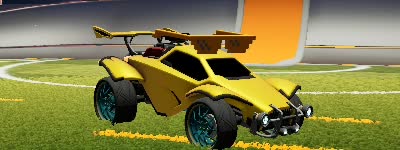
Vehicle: octane